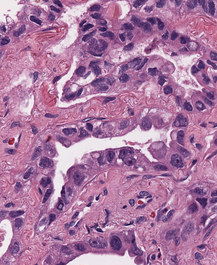
Tumor epithelial tissue: yes
Tumor-associated stroma tissue: yes
Normal tissue: no